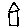
Label: house